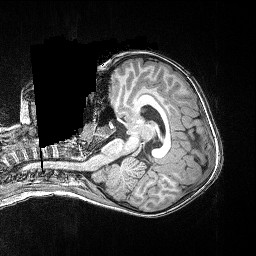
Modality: T1w
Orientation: axial